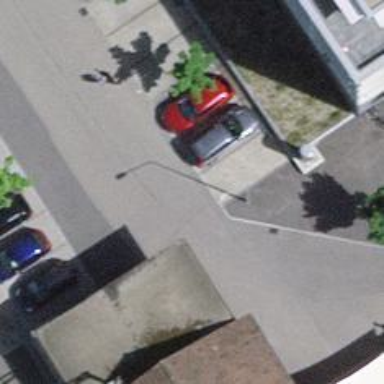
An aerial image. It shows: Car sharing facility.